Chest X-ray. View position: AP
Patient age: 44
Patient sex: F
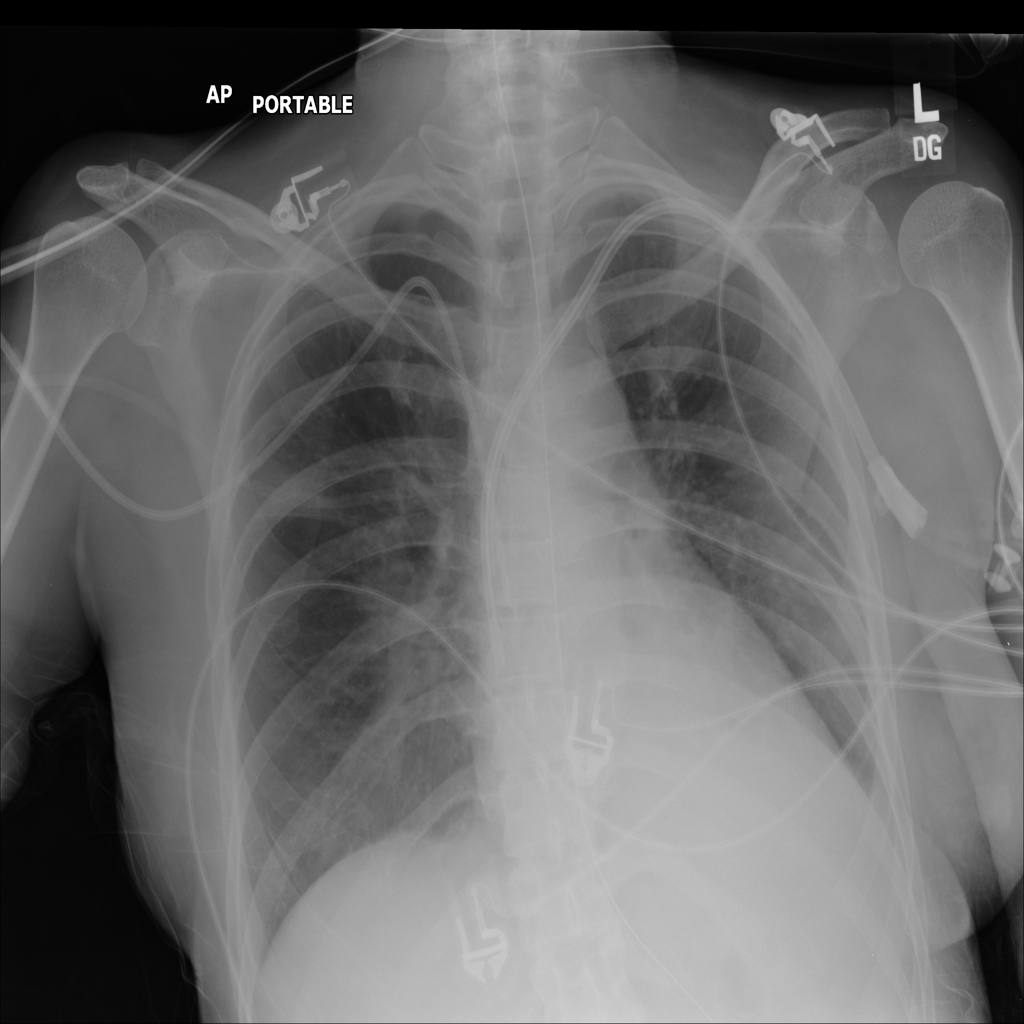
Finding: Pneumothorax